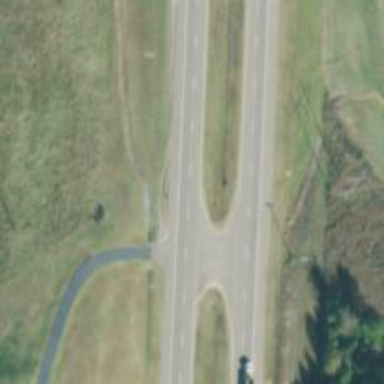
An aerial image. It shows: Trunk highway.